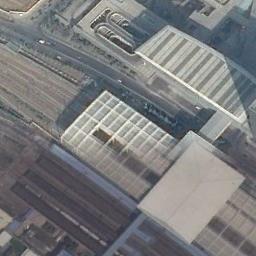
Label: railway_station